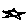
Label: star